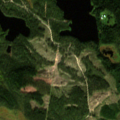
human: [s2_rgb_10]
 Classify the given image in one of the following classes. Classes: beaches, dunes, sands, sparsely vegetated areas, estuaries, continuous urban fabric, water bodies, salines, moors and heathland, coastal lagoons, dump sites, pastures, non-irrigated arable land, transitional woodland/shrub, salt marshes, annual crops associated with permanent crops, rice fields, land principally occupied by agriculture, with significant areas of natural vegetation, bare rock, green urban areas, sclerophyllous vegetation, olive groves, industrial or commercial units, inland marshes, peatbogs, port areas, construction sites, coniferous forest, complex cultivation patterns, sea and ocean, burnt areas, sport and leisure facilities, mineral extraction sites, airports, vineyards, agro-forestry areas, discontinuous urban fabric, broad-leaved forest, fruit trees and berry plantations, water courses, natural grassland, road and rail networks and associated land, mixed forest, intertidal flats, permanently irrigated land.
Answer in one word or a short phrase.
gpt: coniferous forest, transitional woodland/shrub, water bodies